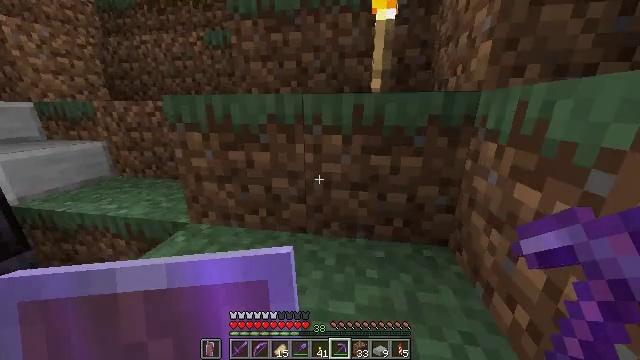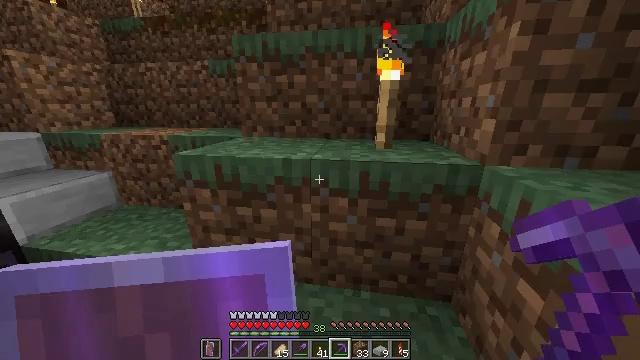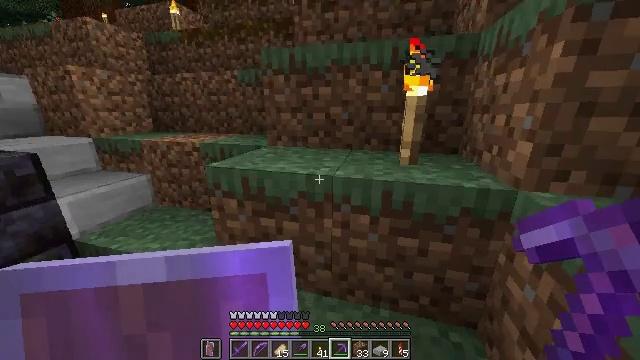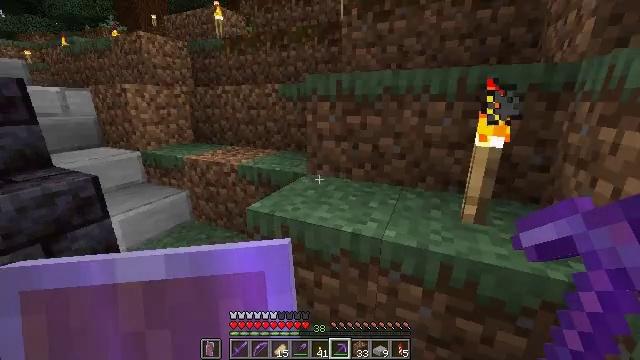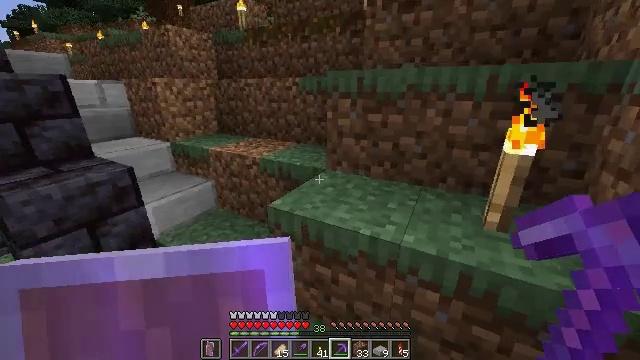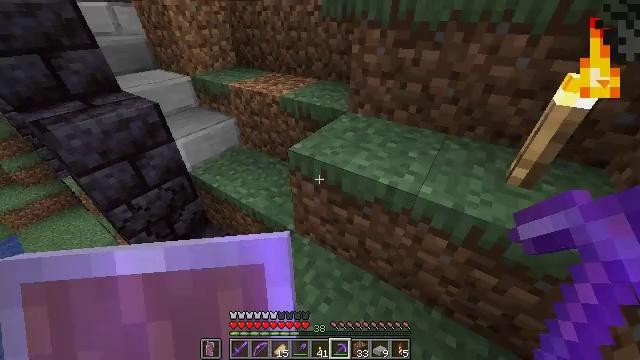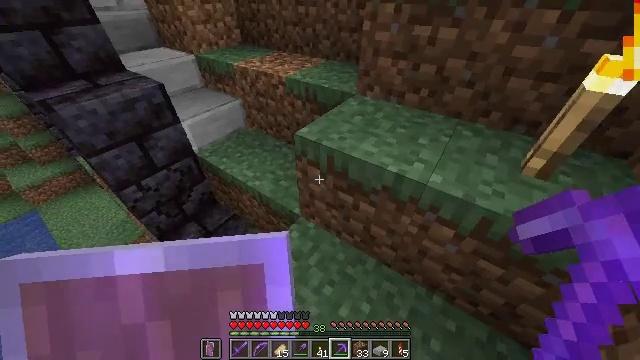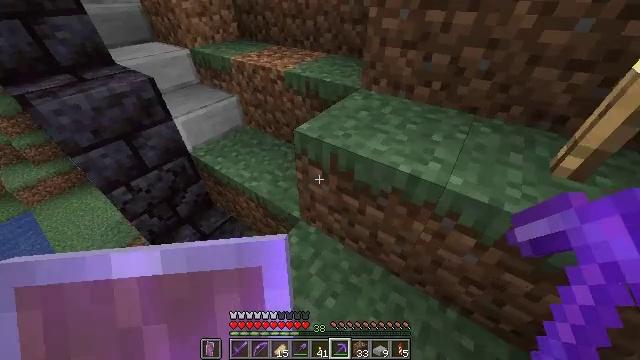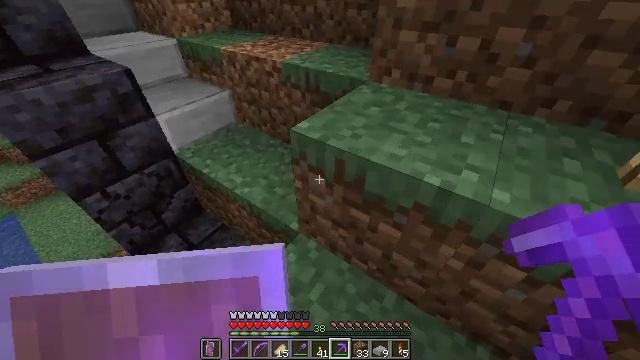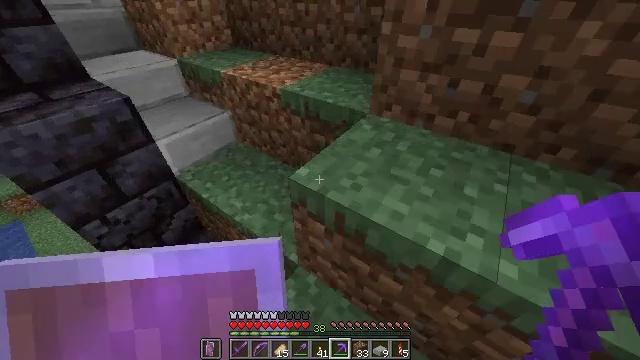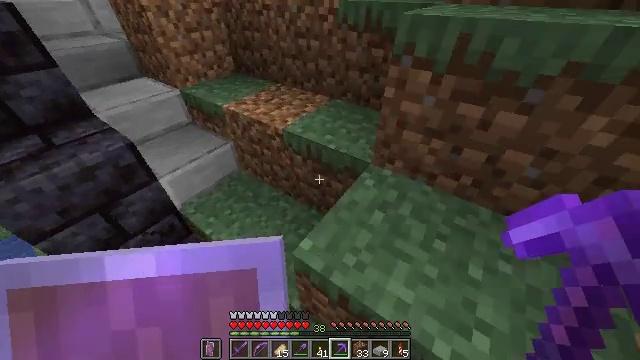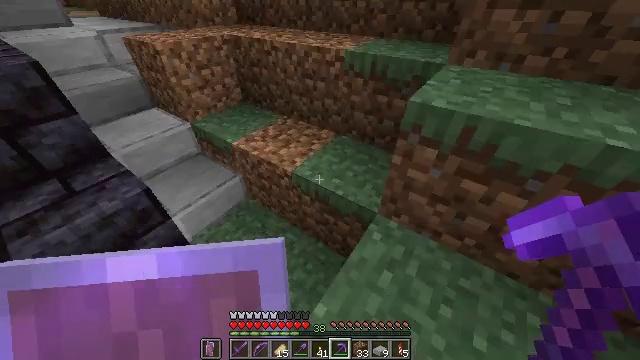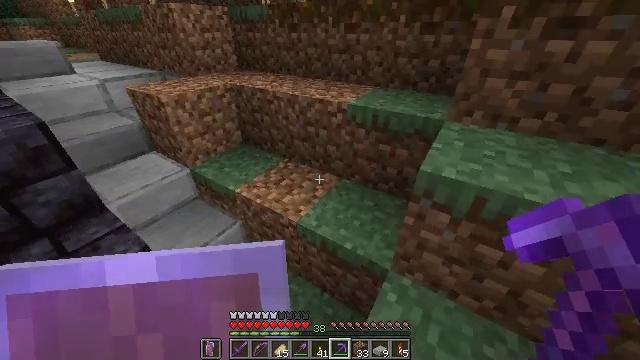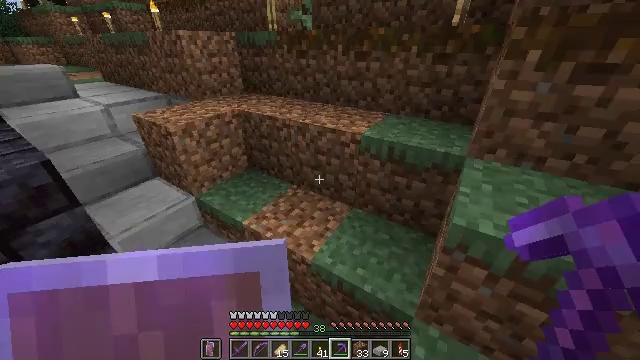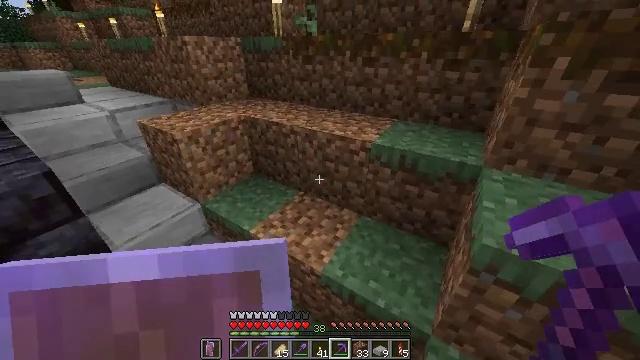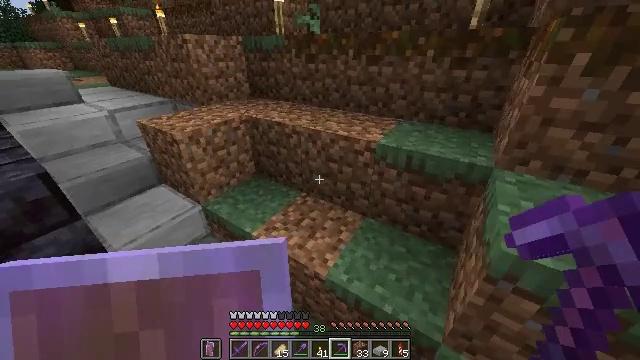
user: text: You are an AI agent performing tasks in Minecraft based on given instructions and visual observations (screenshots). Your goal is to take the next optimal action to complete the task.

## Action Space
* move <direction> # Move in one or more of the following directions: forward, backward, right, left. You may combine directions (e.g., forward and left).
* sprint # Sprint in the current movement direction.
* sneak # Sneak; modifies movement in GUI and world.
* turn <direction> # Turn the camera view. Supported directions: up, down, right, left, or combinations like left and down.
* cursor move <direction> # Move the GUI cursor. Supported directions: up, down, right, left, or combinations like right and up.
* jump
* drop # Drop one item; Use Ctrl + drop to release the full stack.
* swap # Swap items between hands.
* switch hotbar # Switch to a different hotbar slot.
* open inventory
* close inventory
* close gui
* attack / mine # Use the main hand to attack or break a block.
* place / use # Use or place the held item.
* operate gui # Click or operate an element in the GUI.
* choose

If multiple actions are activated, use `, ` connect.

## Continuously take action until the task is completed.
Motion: motion action
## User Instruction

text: Mine the podzol from the ground.
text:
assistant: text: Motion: move forward, sprint, jump
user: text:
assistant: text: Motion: move forward, sprint, turn left, jump
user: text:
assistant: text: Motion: move forward, sprint, turn left, jump
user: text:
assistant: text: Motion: move forward, sprint, turn left and down
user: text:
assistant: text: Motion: move forward, sprint, turn left and down
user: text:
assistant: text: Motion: move forward, sprint, turn left and down
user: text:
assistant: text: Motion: move forward, sprint
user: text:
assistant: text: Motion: move forward, sprint
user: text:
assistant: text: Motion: move forward, sprint, jump
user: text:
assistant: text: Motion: move forward, sprint, jump
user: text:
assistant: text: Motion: move forward, sprint, jump
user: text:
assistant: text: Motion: move forward, sprint, turn right and up, jump
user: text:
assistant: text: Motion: move forward, sprint, turn up
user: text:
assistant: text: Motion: move forward, sprint
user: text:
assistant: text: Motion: move forward, sprint
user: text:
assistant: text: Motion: move forward, sprint
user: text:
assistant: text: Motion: move forward, sprint
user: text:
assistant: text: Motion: move forward, sprint, turn left
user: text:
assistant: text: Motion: move forward, sprint, turn left and up
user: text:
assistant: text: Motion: move forward, sprint, turn left
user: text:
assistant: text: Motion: move forward, sprint, turn left and up, jump
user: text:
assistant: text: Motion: move forward, sprint, turn left and up, jump
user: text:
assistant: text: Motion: move forward, sprint, turn left, jump
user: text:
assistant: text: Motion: move forward, sprint, jump
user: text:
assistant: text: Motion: move forward, sprint
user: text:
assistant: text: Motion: move forward, sprint
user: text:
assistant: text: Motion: move forward, sprint
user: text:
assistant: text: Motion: move forward, sprint
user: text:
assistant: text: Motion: move forward, sprint
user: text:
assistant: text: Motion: move forward, sprint